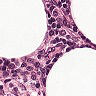
Metastatic tissue present: no